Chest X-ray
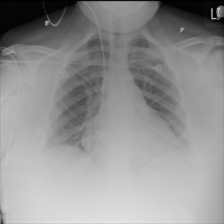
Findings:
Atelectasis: negative
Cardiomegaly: negative
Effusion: negative
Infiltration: negative
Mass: negative
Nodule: negative
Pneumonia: negative
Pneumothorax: negative
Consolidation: negative
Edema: negative
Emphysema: negative
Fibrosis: negative
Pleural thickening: negative
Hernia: negative